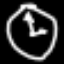
Label: clock